Field crop: tomato
Growth stage: 1
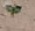
Species: solanum